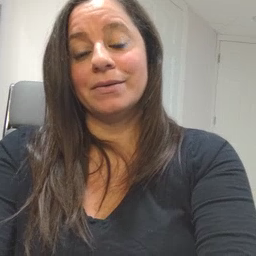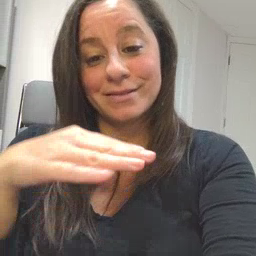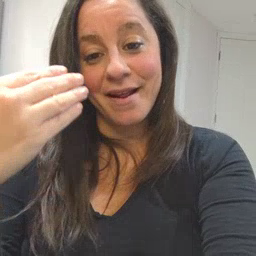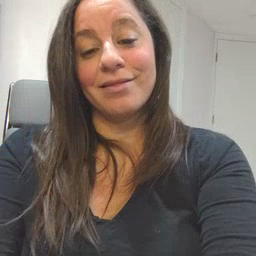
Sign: smile